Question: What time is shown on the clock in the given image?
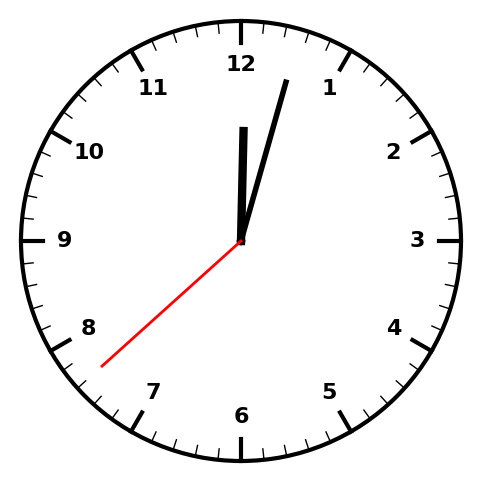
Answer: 12:02:38